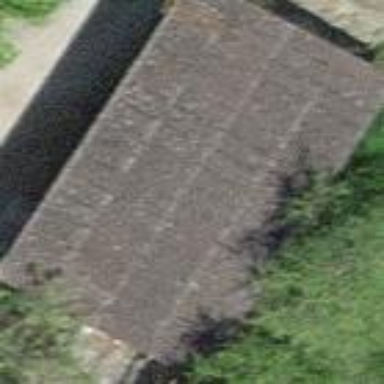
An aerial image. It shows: Barn.